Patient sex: M
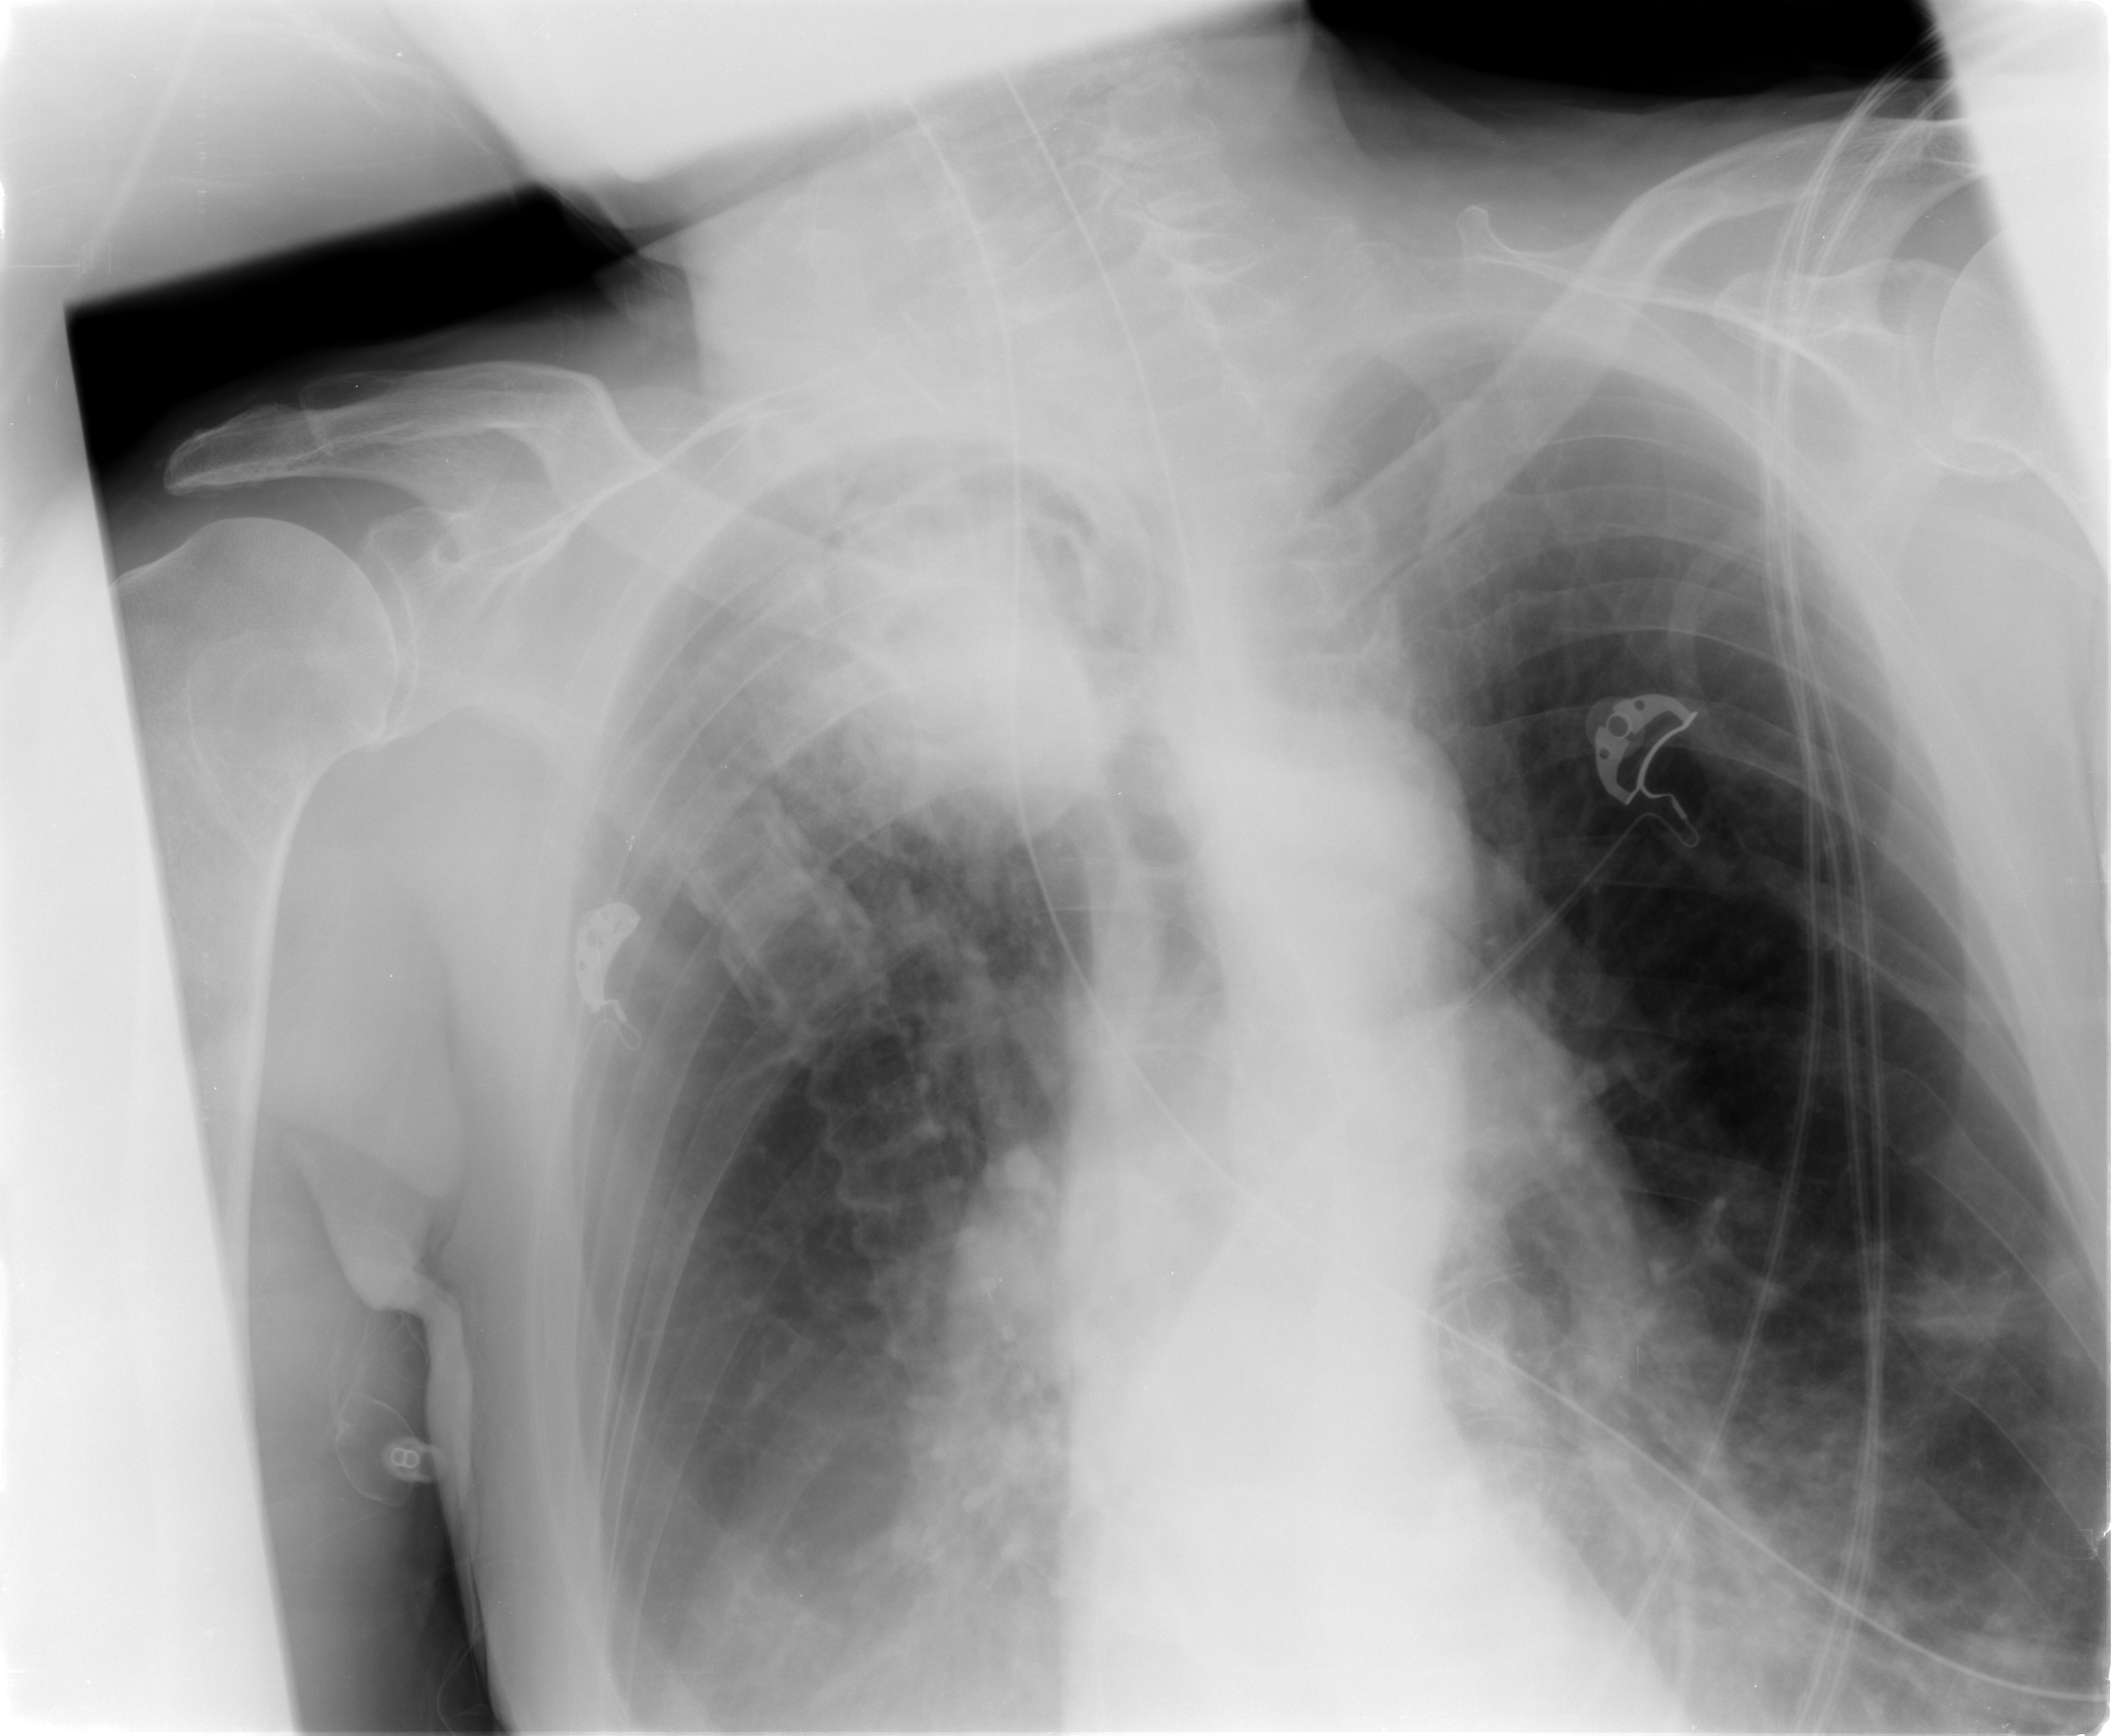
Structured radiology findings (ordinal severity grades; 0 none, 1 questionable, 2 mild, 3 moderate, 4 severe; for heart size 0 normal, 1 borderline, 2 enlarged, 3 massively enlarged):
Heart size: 0
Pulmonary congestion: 0
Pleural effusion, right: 2
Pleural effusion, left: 2
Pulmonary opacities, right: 0
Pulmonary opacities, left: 0
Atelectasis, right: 2
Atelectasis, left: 2